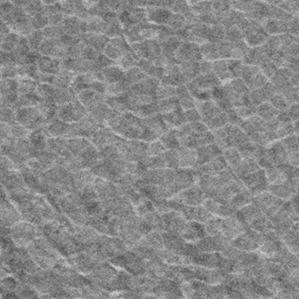
Label: frost